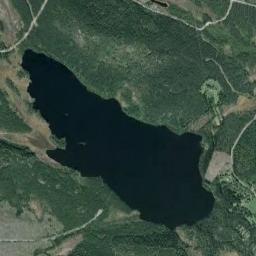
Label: lake